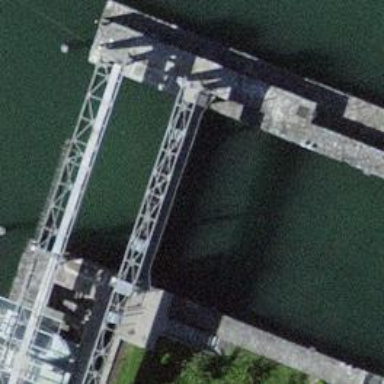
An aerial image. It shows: Lock gate along waterway.